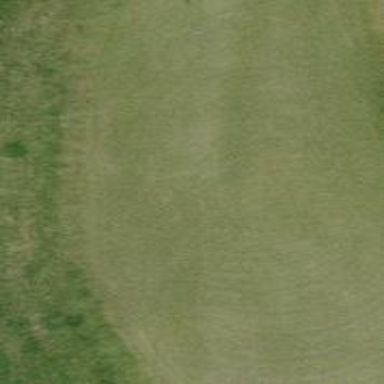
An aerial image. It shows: Golf hole.